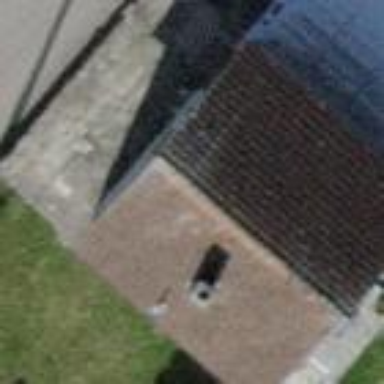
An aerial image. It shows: Detached building with gabled roof.